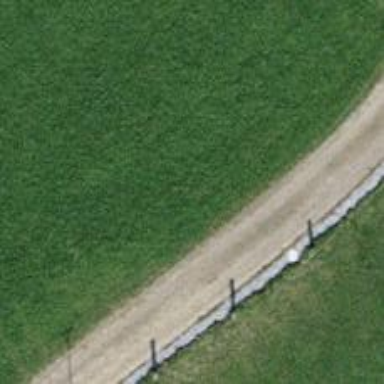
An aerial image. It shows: Track with compacted grade3 surface.